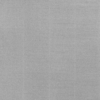
Label: dusty